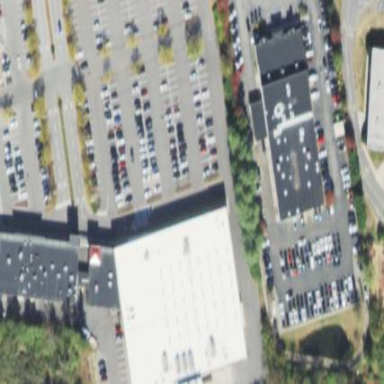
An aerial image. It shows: Supermarket building.